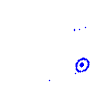
Particle: electron